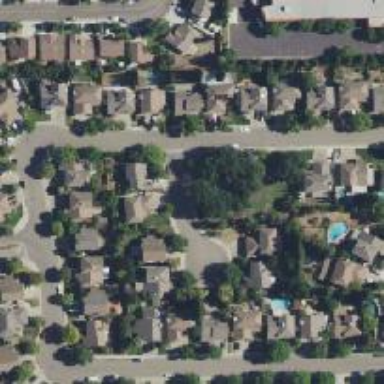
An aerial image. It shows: Residential road.